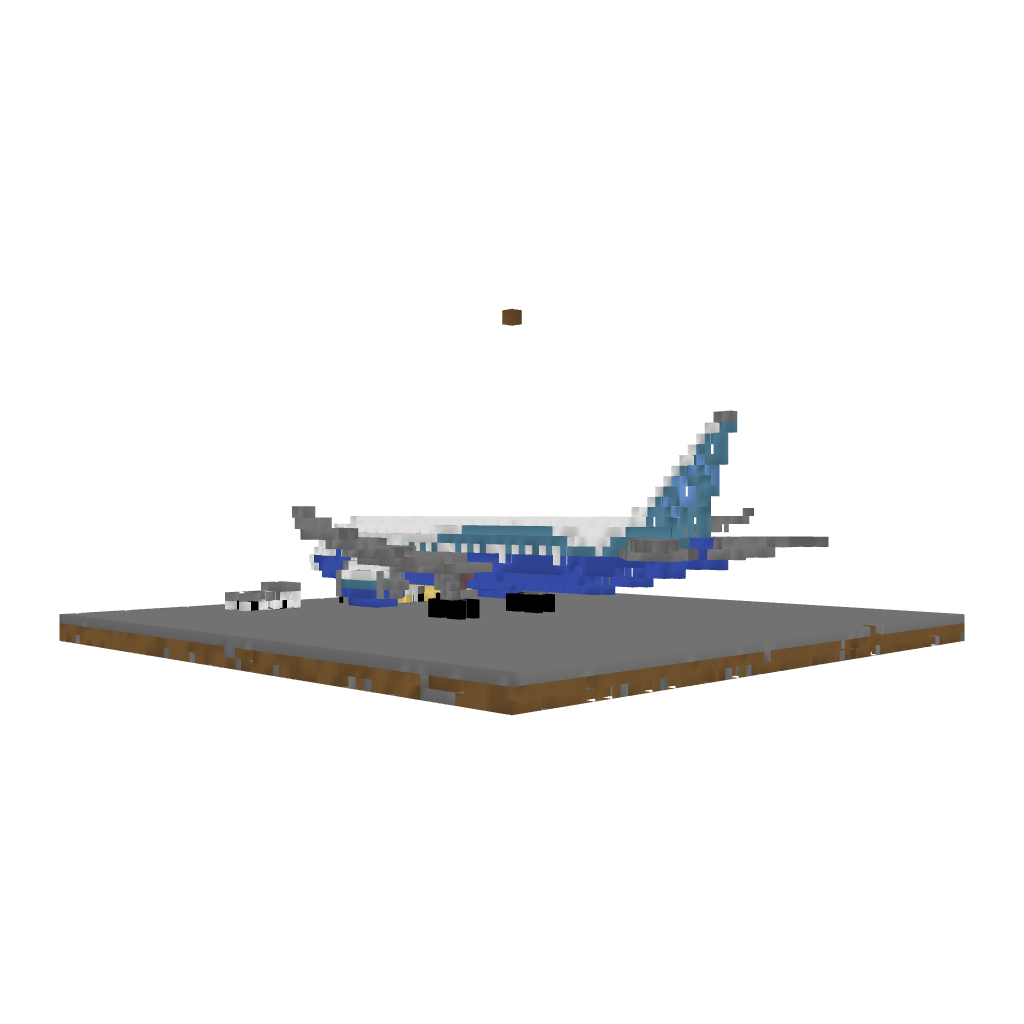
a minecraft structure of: Simple Airplane high quality